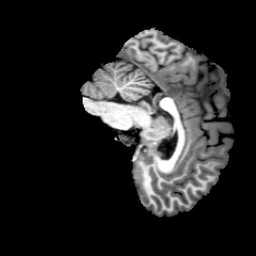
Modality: T1w
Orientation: sagittal
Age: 18
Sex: male
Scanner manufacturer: philips
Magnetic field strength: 3 T
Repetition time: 0.0082 s
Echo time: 0.0037 s